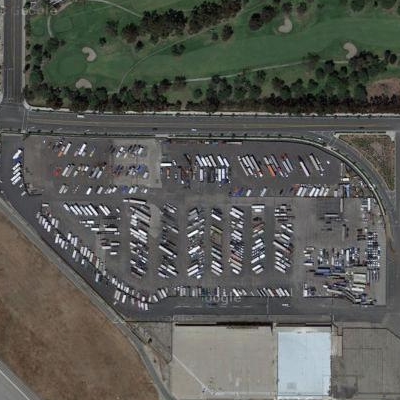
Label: gParking